Field crop: tomato
Growth stage: 1
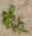
Species: portulaca